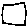
Label: square